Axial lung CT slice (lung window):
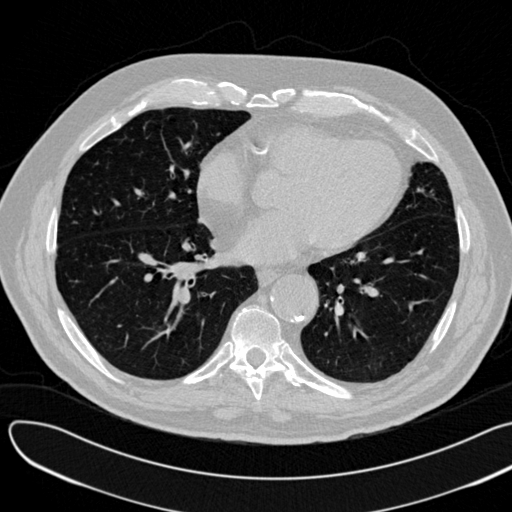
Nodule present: no